Question: I need a little help and facilitate the work. I need to create a simple calendar with highlighted events. Is there a jQuery plugin, which would be the simplest way?

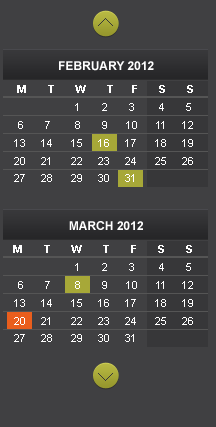
Answer: I'm a big fan of <URL>, it don't even need jQuery to work.
Here is a demo: <URL>